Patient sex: M
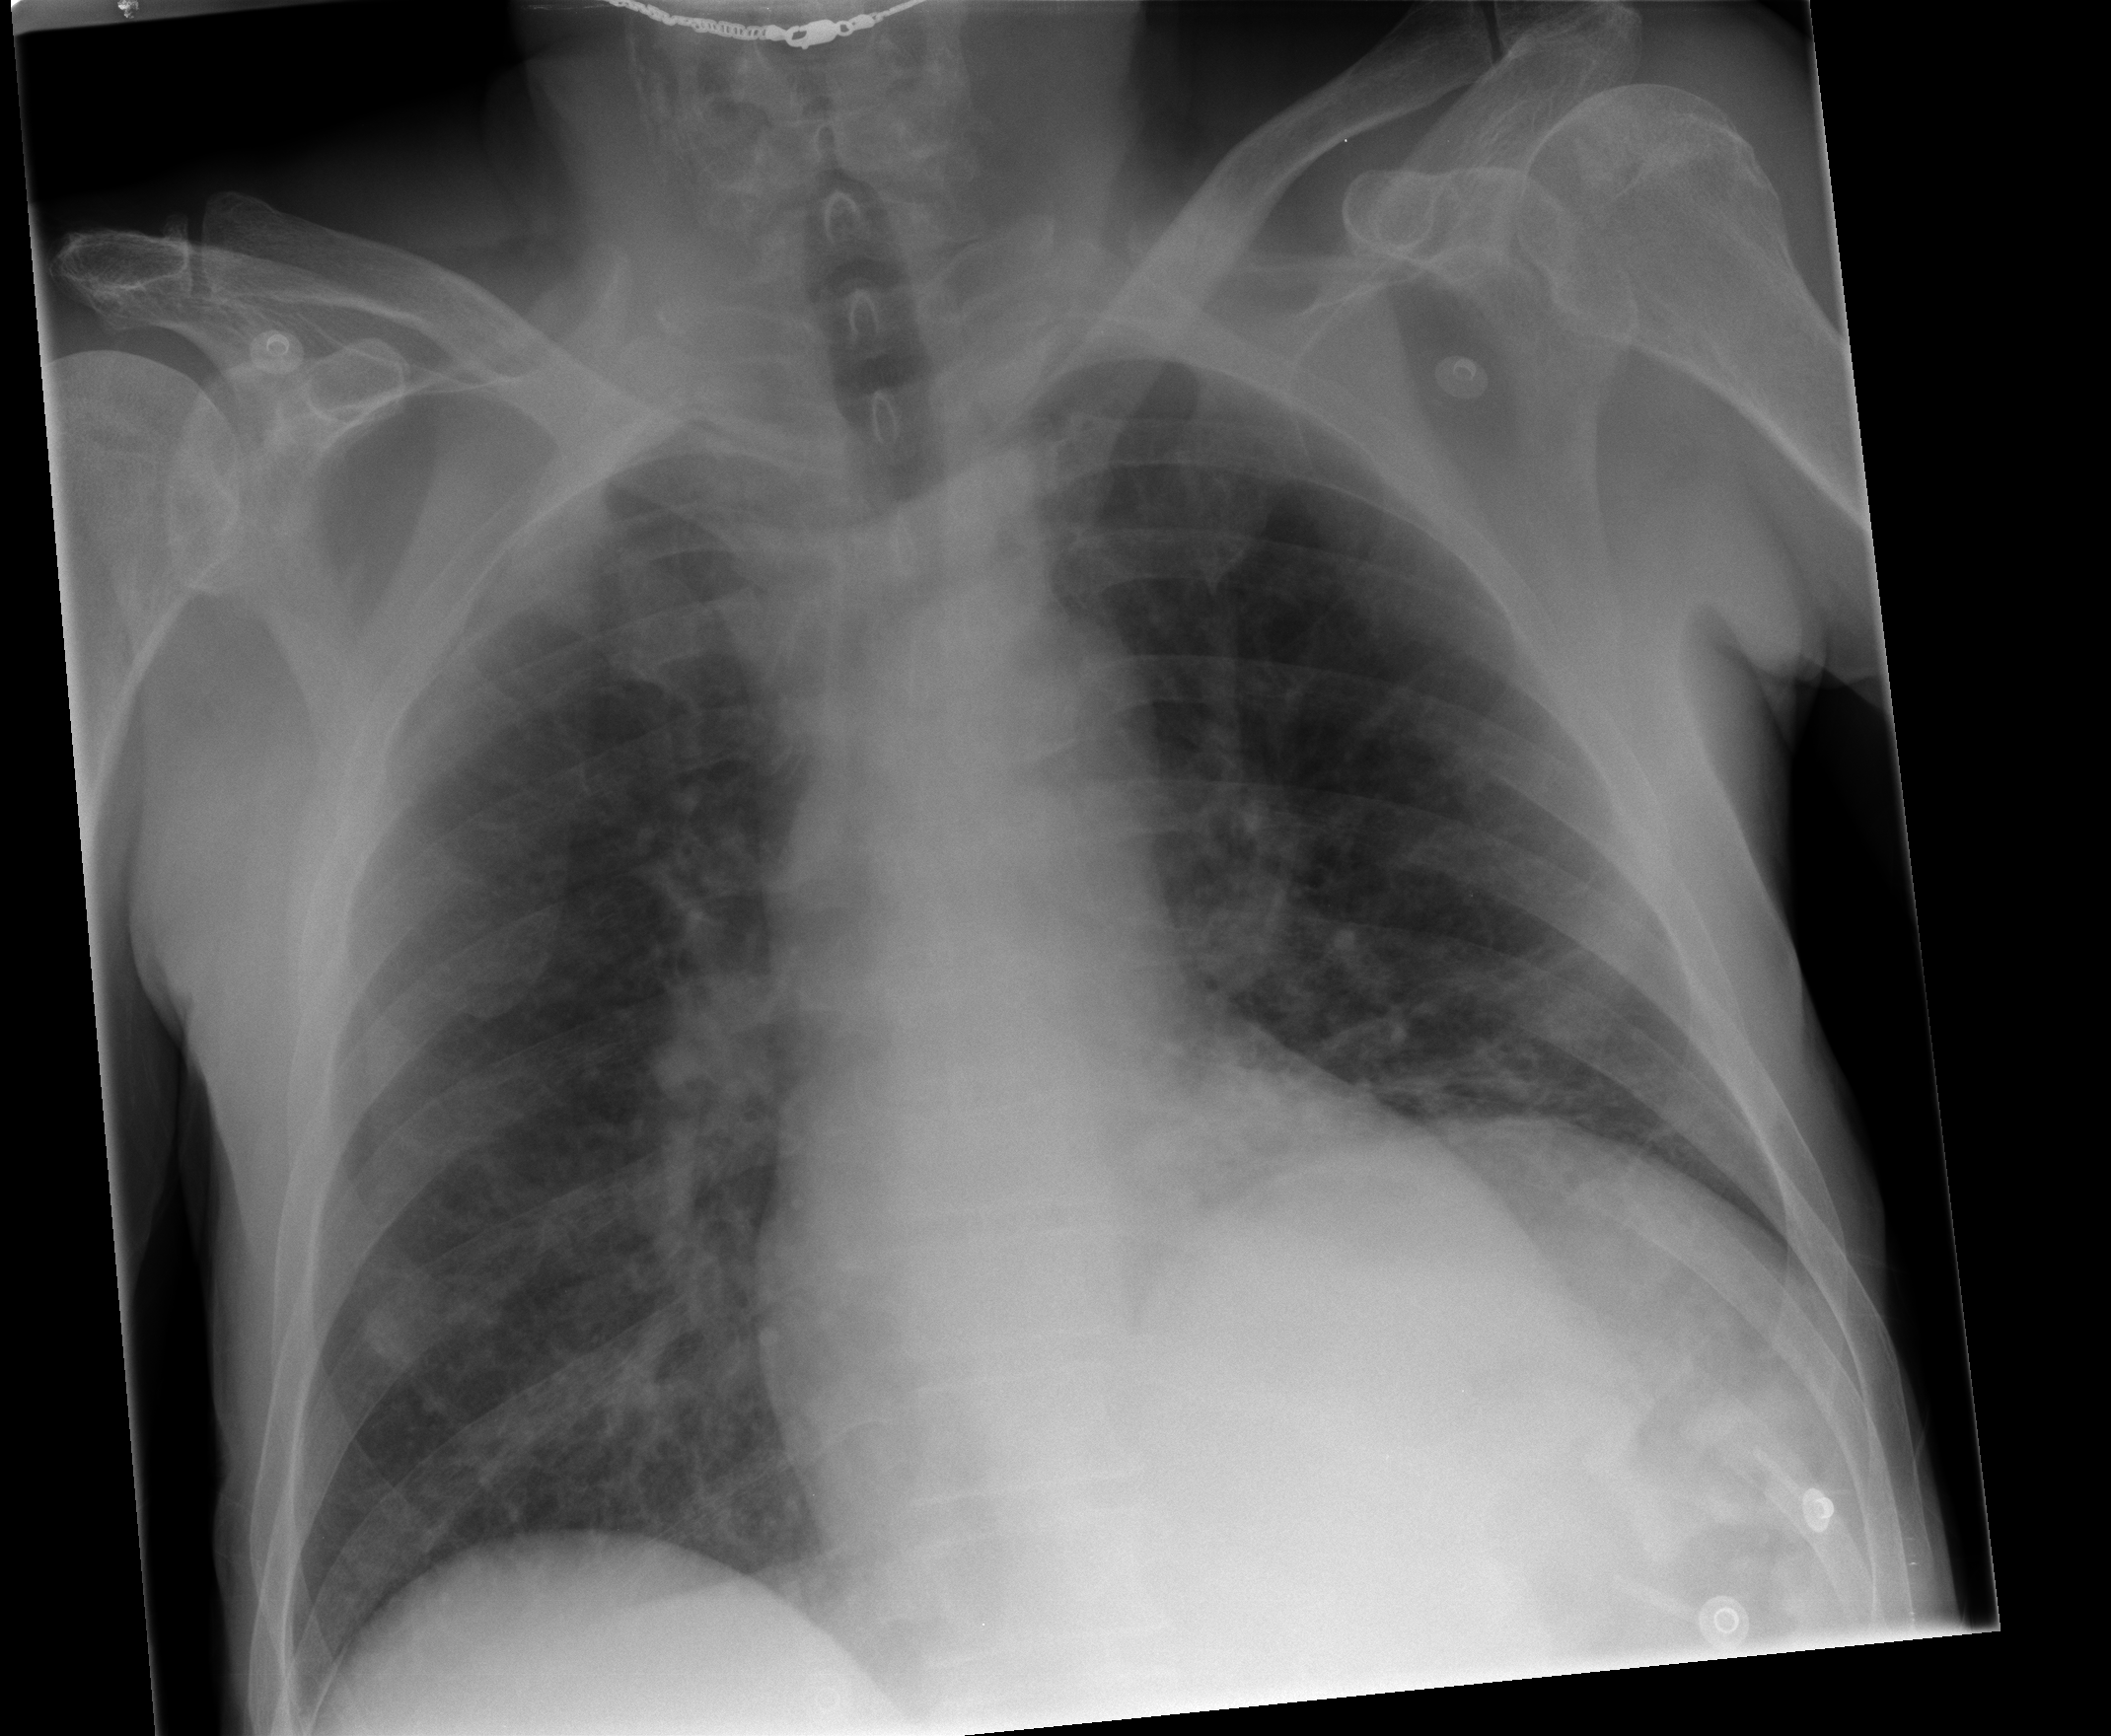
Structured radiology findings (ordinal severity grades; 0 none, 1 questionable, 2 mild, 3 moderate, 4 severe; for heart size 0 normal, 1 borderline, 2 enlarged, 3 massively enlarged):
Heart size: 0
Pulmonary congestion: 0
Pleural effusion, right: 0
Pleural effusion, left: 0
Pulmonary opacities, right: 1
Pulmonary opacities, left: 0
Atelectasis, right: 0
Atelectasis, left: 0